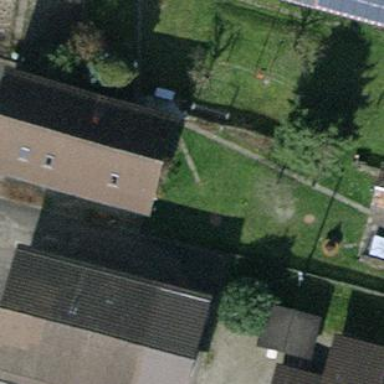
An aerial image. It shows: Detached building with tiled roof.